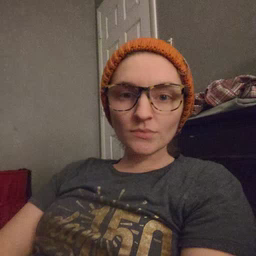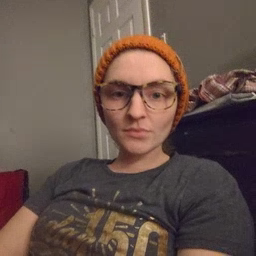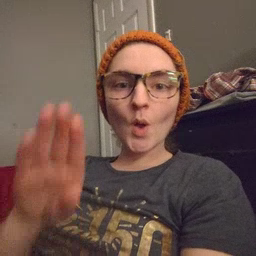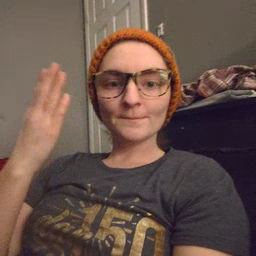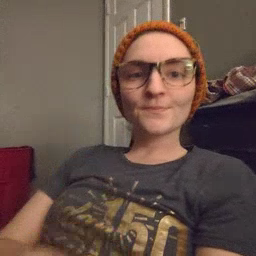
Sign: open